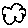
Label: cloud